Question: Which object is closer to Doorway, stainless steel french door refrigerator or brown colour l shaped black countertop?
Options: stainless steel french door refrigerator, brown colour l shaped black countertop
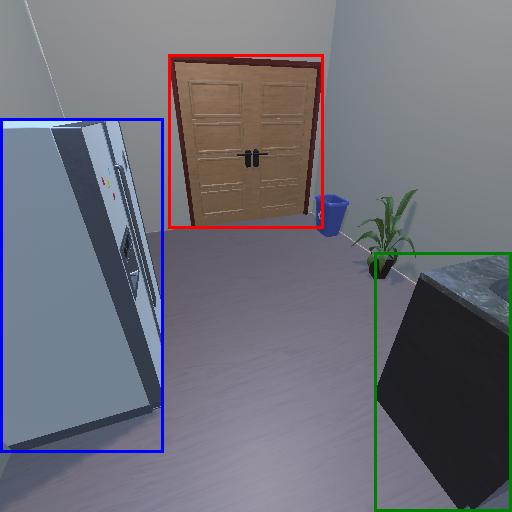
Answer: stainless steel french door refrigerator